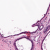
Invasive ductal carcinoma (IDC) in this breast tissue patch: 0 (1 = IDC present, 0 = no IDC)